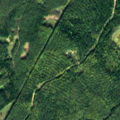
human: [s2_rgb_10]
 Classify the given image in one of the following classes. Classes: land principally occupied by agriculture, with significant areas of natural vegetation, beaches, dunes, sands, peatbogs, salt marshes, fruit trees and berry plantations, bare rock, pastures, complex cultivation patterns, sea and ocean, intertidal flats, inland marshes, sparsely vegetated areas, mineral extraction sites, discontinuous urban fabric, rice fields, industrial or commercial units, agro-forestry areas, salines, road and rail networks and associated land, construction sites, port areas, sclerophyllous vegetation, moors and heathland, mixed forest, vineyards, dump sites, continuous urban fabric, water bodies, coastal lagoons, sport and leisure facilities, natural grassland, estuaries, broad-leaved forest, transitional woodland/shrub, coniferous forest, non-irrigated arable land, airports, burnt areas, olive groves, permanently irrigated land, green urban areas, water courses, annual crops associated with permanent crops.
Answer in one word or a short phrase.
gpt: industrial or commercial units, non-irrigated arable land, coniferous forest, mixed forest